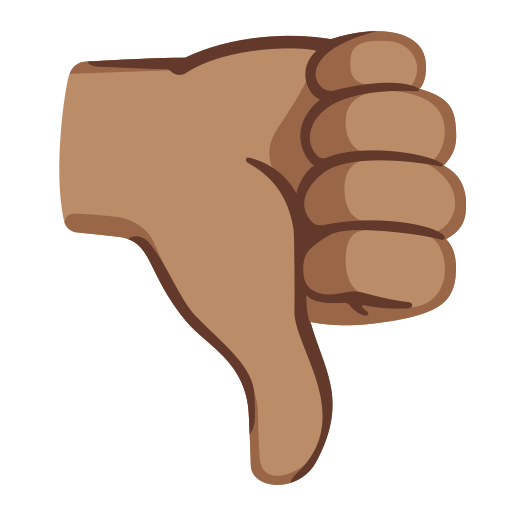
Emoji: 👎🏽